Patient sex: M
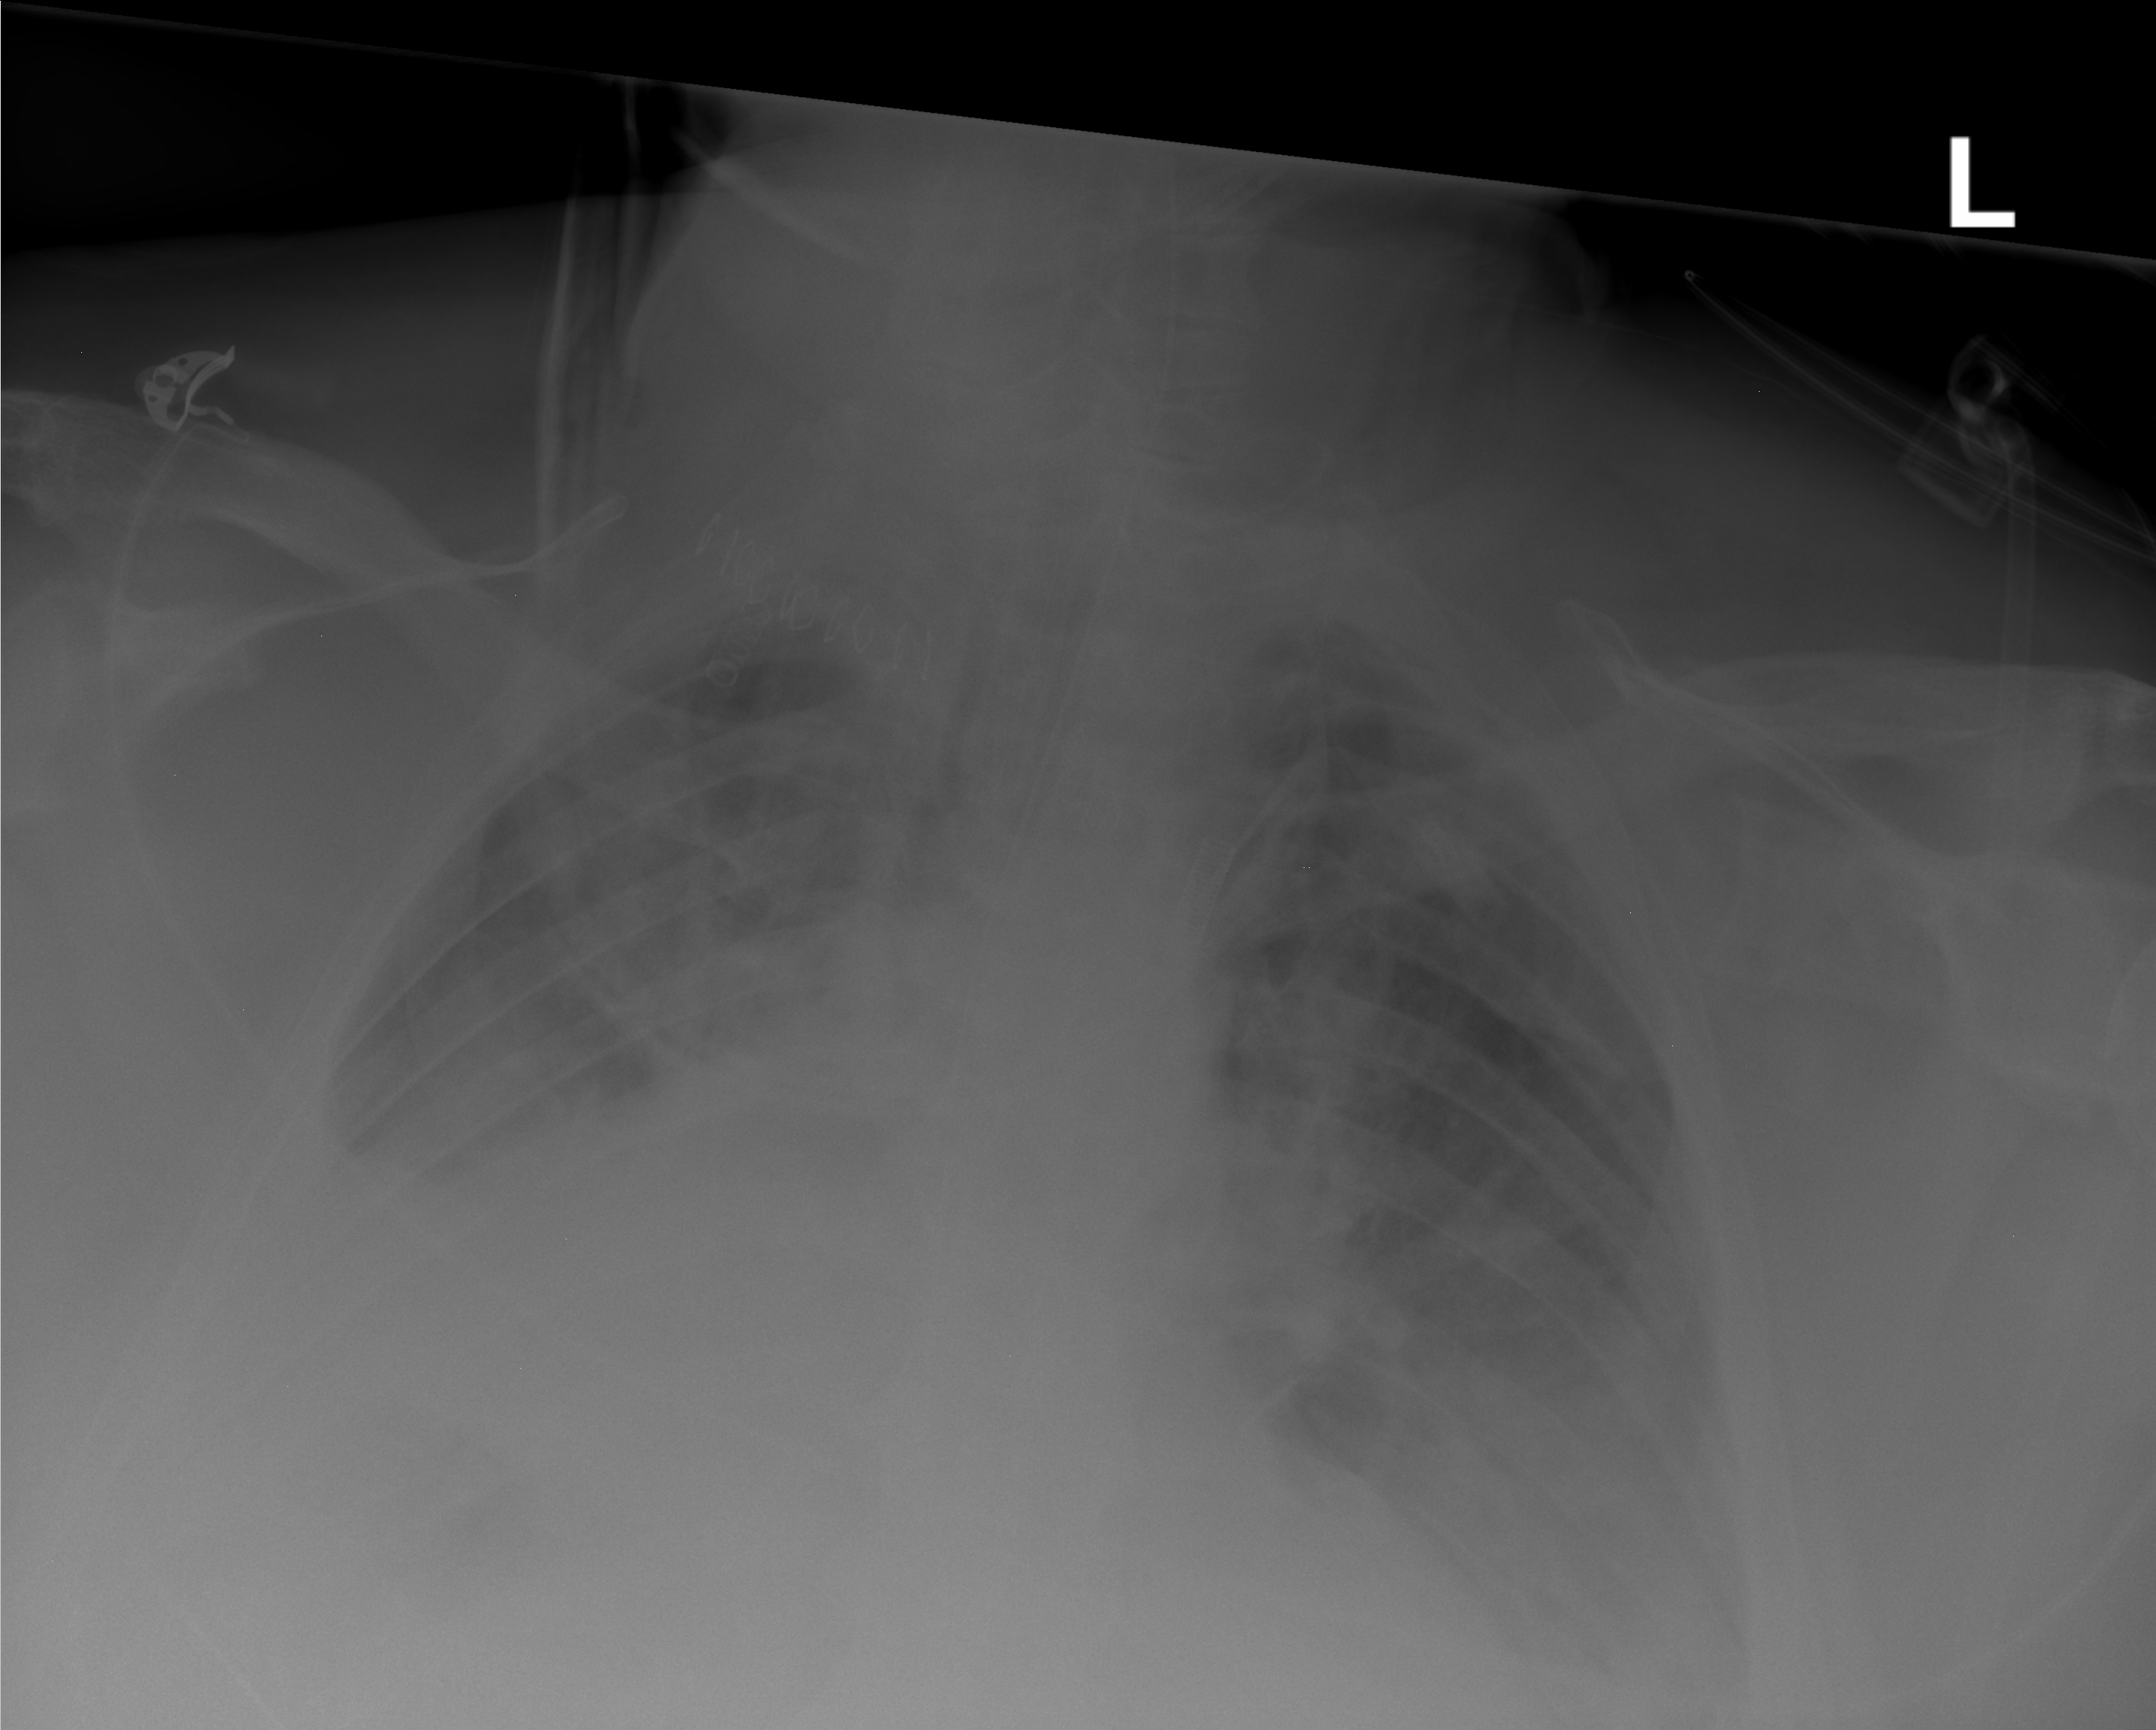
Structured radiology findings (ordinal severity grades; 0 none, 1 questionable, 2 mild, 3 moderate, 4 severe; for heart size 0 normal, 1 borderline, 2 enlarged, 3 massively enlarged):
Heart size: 2
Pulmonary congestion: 3
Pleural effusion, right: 3
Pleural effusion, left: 2
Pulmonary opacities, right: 3
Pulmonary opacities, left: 3
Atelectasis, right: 2
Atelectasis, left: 2